По двум кольцевым дорогам радиуса $R$, лежащим в одной плоскости, движутся автомобили $A_{1}$ и $A_{1}$ со скоростями $v_{1}=v=20~км/ч$ и $v_{2}=2 v$ (см. рисунок).  В некоторый момент автомобили находились в точках $M$ и $C$ на расстоянии $R / 2$ друг от друга.
Найдите скорость автомобиля $A_{2}$ в системе отсчета, связанной с автомобилем $A_{1}$ в этот момент.
Найдите скорость автомобиля $A_{2}$ в системе отсчета, связанной с автомобилем $A_{1}$, когда $A_{2}$ окажется в точке $D$. Размеры автомобилей малы по сравнению с $R$.
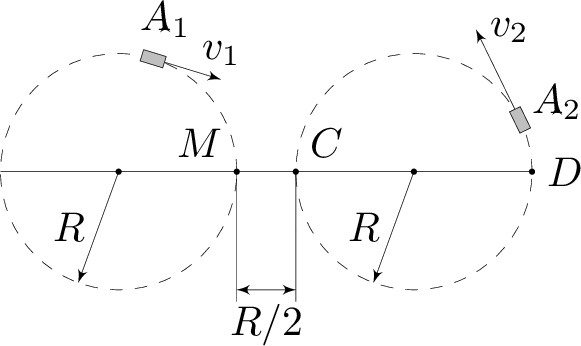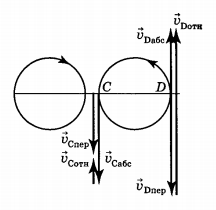
Найдите скорость автомобиля $A_{2}$ в системе отсчета, связанной с автомобилем $A_{1}$ в этот момент.
Решение: Скорость автомобиля $A_{2}$ относительно дороги назовем абсолютной скоростью. Жестко свяжем с движущимся автомобилем $A_{1}$ систему отсчета $S$. Точки $C$ и $D$, неподвижные в $S$, движутся относительно дороги со скоростью, которую называют переносной. Скорость автомобиля $A_{2}$ относительно тех точек из $S$, мимо которых он проезжает в данный момент, называют относительной.  Для точки $C$ (см. рисунок) $$ \begin{gathered} \vec{v}_{C абс}=\vec{v}_{C пер}+\vec{v}_{C отн}, \\ v_{C абс}=2 v, v_{C пер}=\frac{v_{1}}{R}\left(R+\frac{R}{2}\right)=1.5 v . \end{gathered} $$ Тогда $$ v_{C отн}=0.5 v=10~км/ч. $$ Заметим, что $$ v_{C отн} \neq v_{2}-v_{1}=v=20~км/ч! $$
Ответ: $$ v_{C отн}=0.5 v=10~км/ч. $$

Найдите скорость автомобиля $A_{2}$ в системе отсчета, связанной с автомобилем $A_{1}$, когда $A_{2}$ окажется в точке $D$. Размеры автомобилей малы по сравнению с $R$.
Решение: Для точки $D$ : $$ \vec{v}_{D абс}=\vec{v}_{D пер}+\vec{v}_{D отн}, v_{D абс}=2 v, v_{D пер}=3.5 v. $$ Тогда $v_{D отн}=3.5 v+2 v=5.5 v=110~км/ч$. Итак: $1)$ $v_{C отн}=0.5 v=10~км/ч$; $2)$ $v_{D отн}=5.5v=110~км/ч$.
Ответ: $$ v_{D отн}=5.5 v=110~км/ч. $$
Темы:
T, Механика, Кинематика, Сложение скоростей, Всероссийские